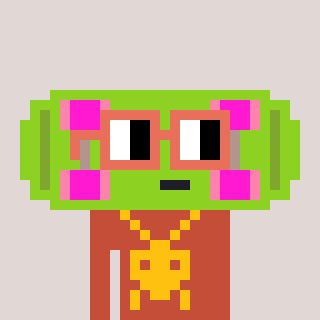
a pixel art character with square orange glasses, a skateboard-shaped head and a rust-colored body on a warm background